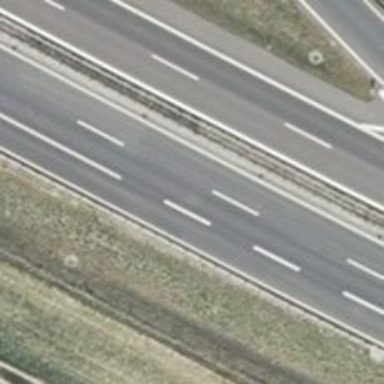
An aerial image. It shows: Motorway link.